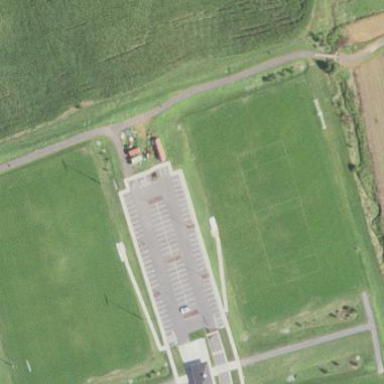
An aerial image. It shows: Parking area.